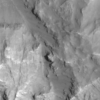
Label: not_dusty